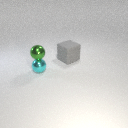
large gray rubber cube to the right of small cyan metal sphere